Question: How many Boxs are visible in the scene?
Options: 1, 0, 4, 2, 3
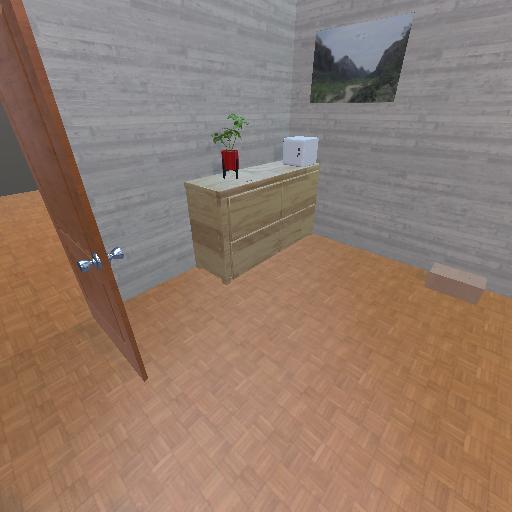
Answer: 1